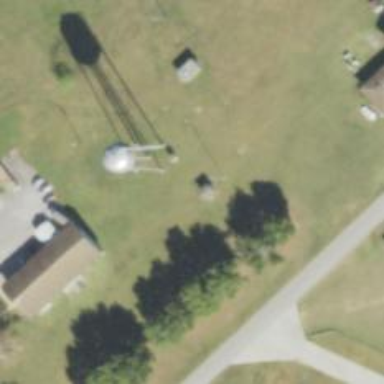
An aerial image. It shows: Water tower that is man-made.